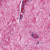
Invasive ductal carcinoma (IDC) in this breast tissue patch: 0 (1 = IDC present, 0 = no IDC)